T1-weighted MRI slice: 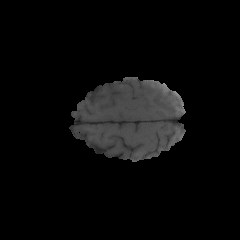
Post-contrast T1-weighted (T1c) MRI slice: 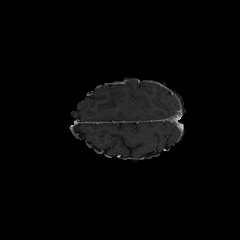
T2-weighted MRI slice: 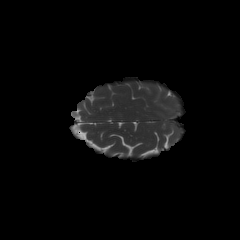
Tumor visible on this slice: no